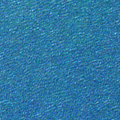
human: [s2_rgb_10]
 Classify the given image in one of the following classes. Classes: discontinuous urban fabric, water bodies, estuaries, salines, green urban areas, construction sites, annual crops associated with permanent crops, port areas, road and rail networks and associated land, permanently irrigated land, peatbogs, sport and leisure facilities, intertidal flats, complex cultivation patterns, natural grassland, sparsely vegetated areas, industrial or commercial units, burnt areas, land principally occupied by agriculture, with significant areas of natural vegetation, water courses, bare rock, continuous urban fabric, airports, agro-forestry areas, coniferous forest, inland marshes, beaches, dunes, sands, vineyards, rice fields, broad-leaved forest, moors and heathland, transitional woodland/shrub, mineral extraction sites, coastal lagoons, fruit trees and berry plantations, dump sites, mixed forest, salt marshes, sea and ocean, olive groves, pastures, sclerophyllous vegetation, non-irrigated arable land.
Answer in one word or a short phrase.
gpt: sea and ocean